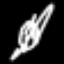
Label: leaf